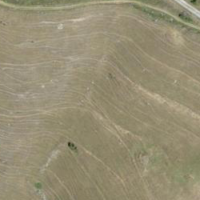
EUNIS habitat code: 26
Species observed at this site:
Primula veris